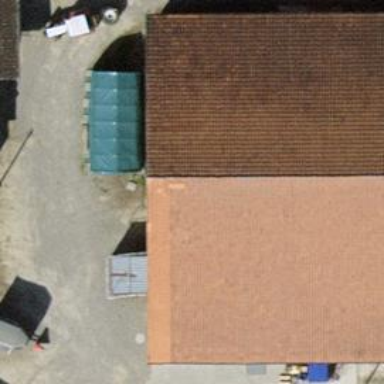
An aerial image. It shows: Gabled roof on farm auxiliary building.